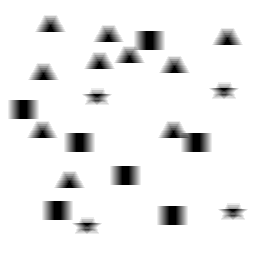
Squares: 7
Triangles: 10
Stars: 4
Total shapes: 21